Question: I'm trying to create this gradient filled box that has an angled right side in CSS and failing. Is this possible?

The box needs to be sitting over an image so the right angle needs transparency.
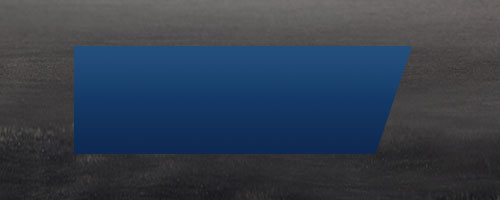
Answer: <URL>, using @psu's suggestion of an angled content mask. Tested in: IE9/10, Firefox, Chrome, Safari, Opera.
In this case, the inner mask is skewed rather than rotated, which seemed simpler.
'''
<div class="main">
<div class="outer-mask">
<div class="skewed-mask">
<div class="gradient"></div>
</div>
</div>
</div>
'''
'''
.main {
width: 500px;
height: 200px;
position: relative;
background: #ddd url(//upload.wikimedia.org/wikipedia/commons/2/20/Background_repeat_unit.png) repeat-y -10px top;
}
.outer-mask {
position: absolute;
left: 75px;
top: 45px;
width: 330px;
height: 110px;
overflow: hidden;
}
.skewed-mask {
position: absolute;
left: -20px;
top: 0px;
width: 330px;
height: 110px;
overflow: hidden;
-webkit-transform: skew(-20deg, 0deg);
-ms-transform: skew(-20deg, 0deg);
-o-transform: skew(-20deg, 0deg);
transform: skew(-20deg, 0deg);
}
.gradient {
position: absolute;
left: 0px;
top: 0px;
width: 330px;
height: 110px;
background-color: #234e7b;
background-image: -webkit-linear-gradient(top, #234e7b, #0d2951);
background-image: -moz-linear-gradient(top, #234e7b, #0d2951);
background-image: -ms-linear-gradient(top, #234e7b, #0d2951);
background-image: -o-linear-gradient(top, #234e7b, #0d2951);
background-image: linear-gradient(top, #234e7b, #0d2951);
}
'''
Bear in mind, this won't work for IE8 and earlier.